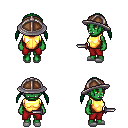
a pixel art fantasy rpg character, female body template, orc, green skin, gold chest armor, red pants, green twin-tailed hairstyle, chain helm, white slippers, dagger, four views (front, back, left, right), 2x2 character sprite sheet, small pixel art, hard edges, no anti-aliasing